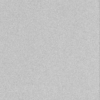
Label: dusty